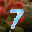
Label: 7